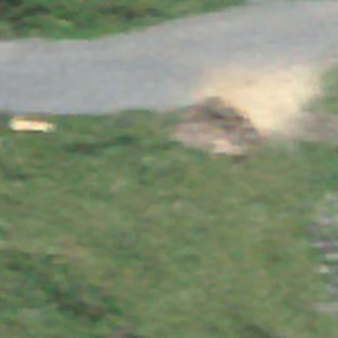
Label: other